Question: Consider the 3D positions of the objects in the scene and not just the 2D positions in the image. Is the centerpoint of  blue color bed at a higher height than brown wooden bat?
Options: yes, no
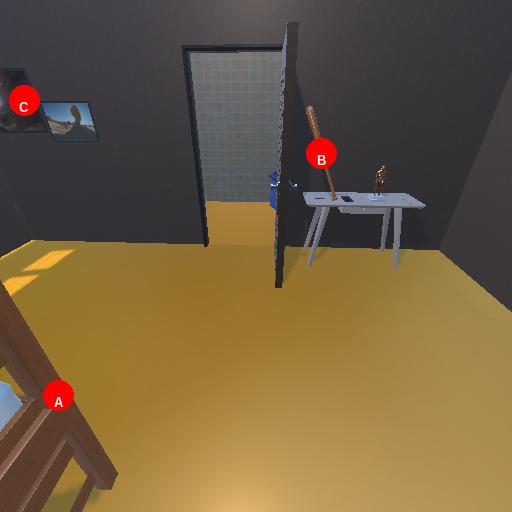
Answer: yes